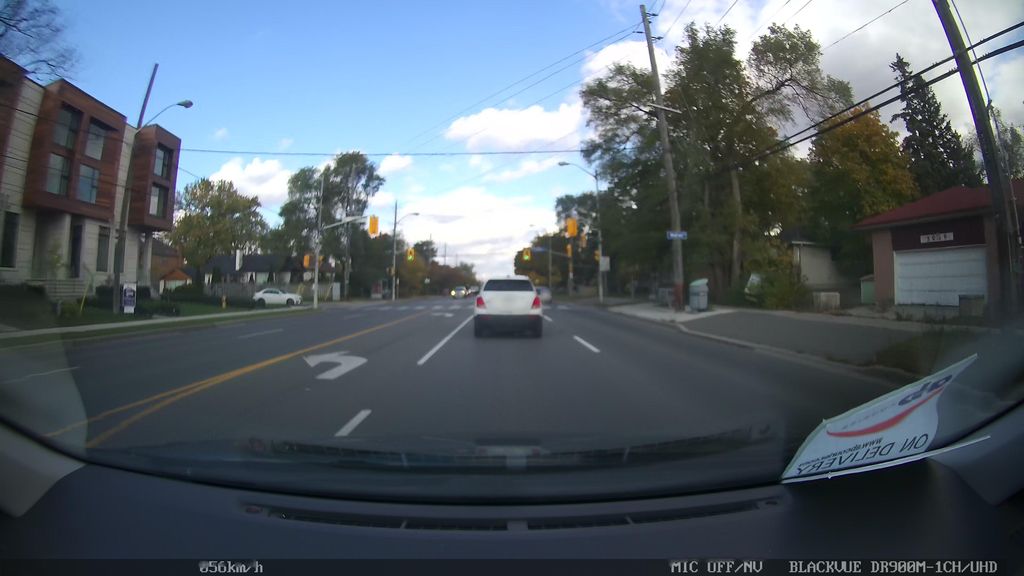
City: toronto